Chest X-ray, AP view. Patient: 43 years old, sex F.
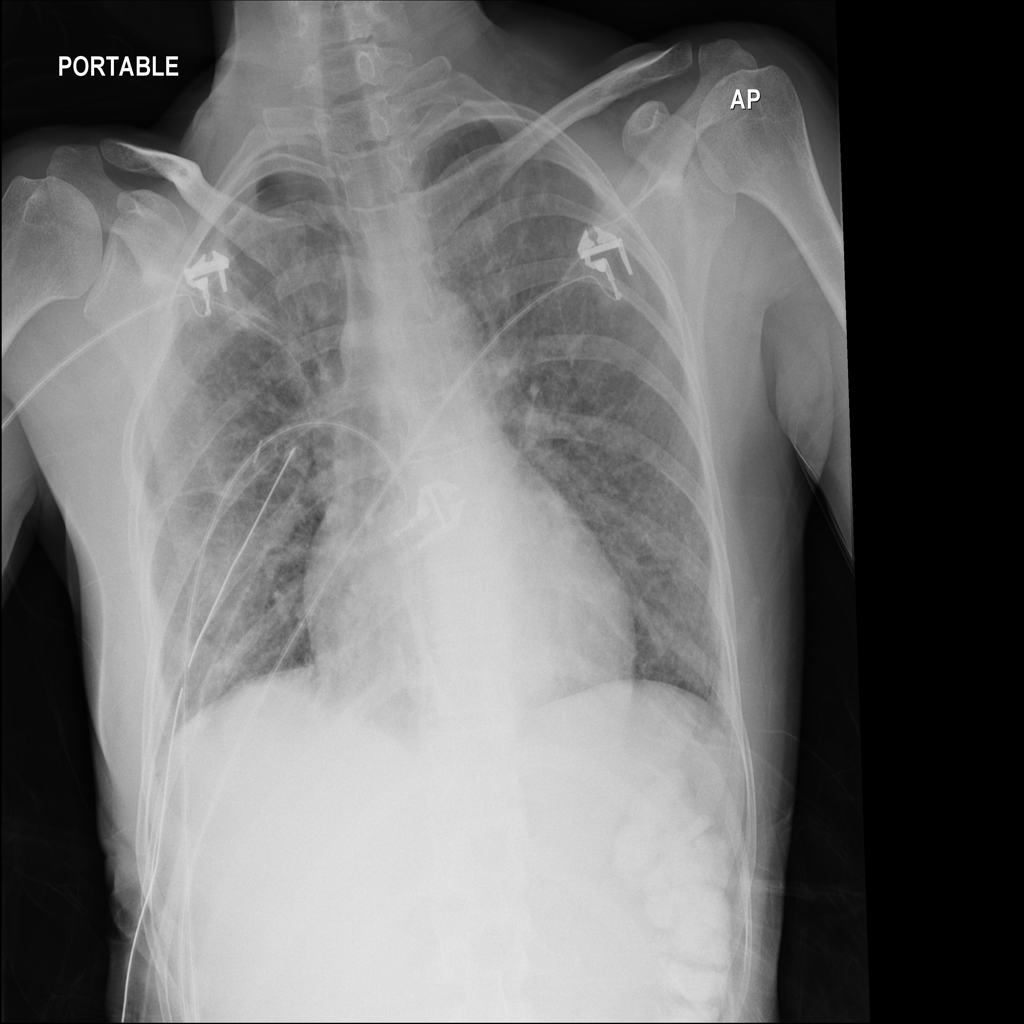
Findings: Mass